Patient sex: M
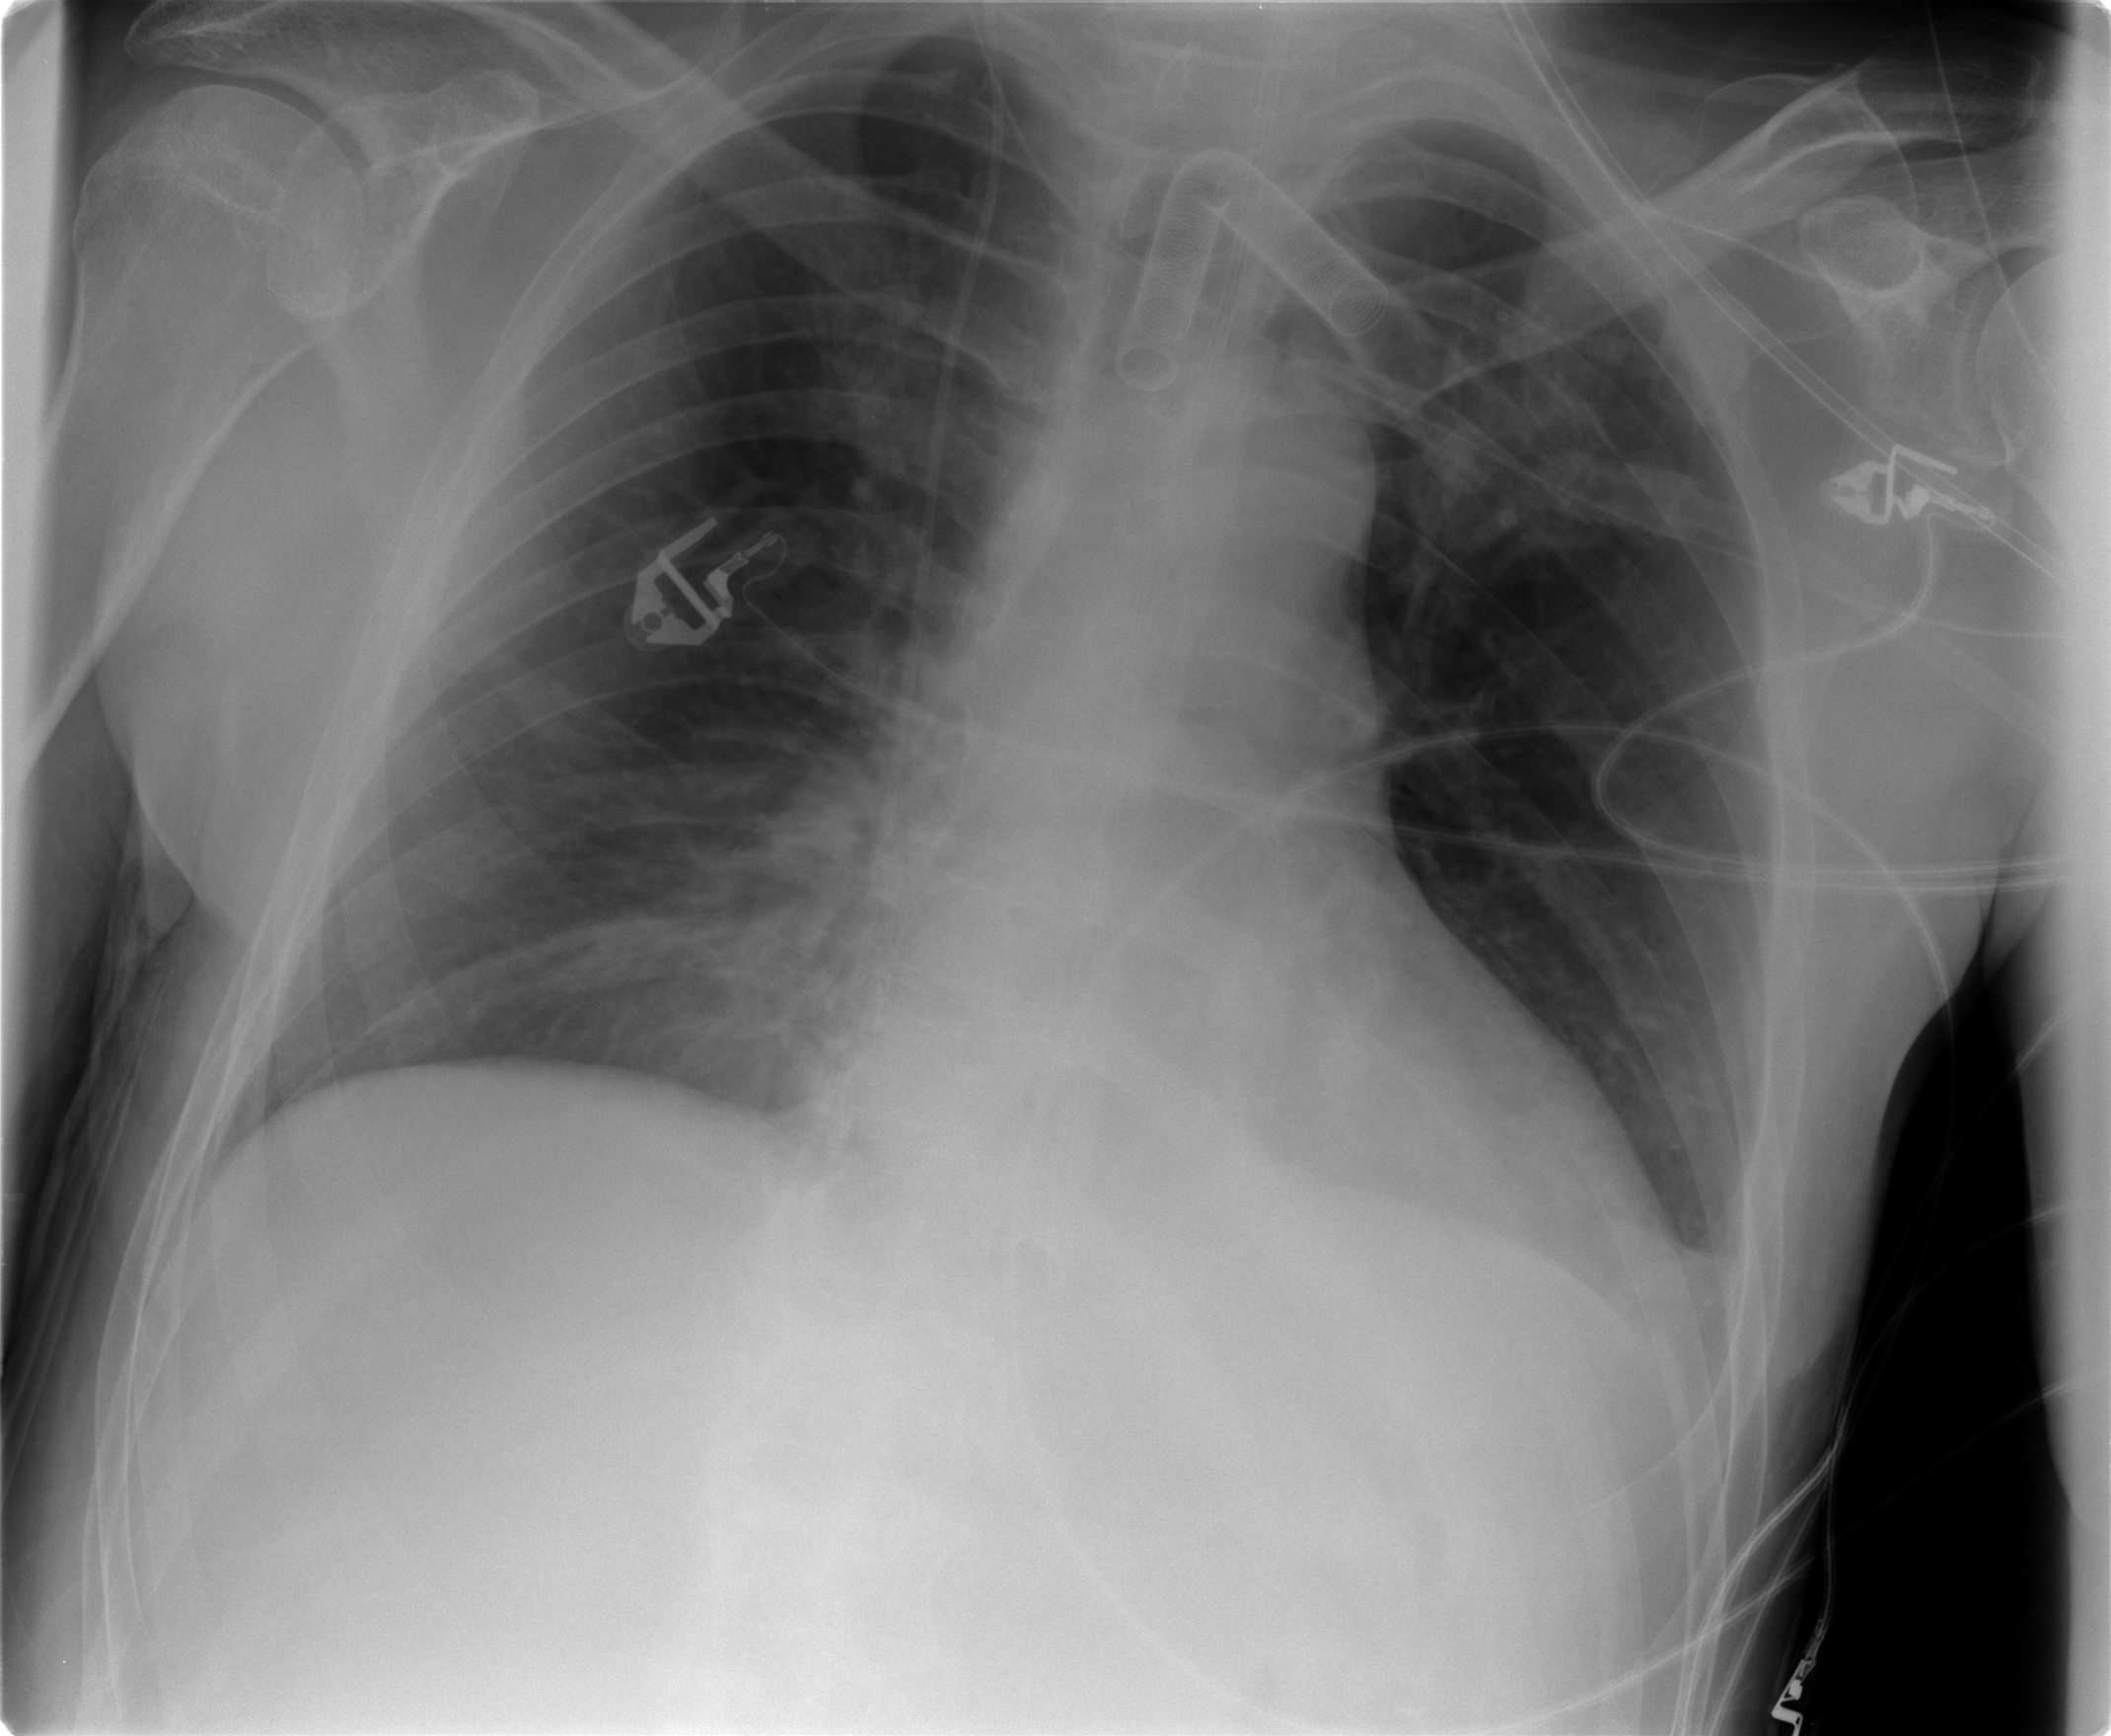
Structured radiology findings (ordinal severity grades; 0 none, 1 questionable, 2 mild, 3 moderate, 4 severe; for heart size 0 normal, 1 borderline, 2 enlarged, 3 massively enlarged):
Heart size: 0
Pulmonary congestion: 0
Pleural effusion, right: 0
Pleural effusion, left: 0
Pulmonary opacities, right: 0
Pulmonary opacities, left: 0
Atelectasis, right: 2
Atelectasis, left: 0